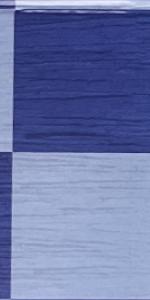
Label: Empty